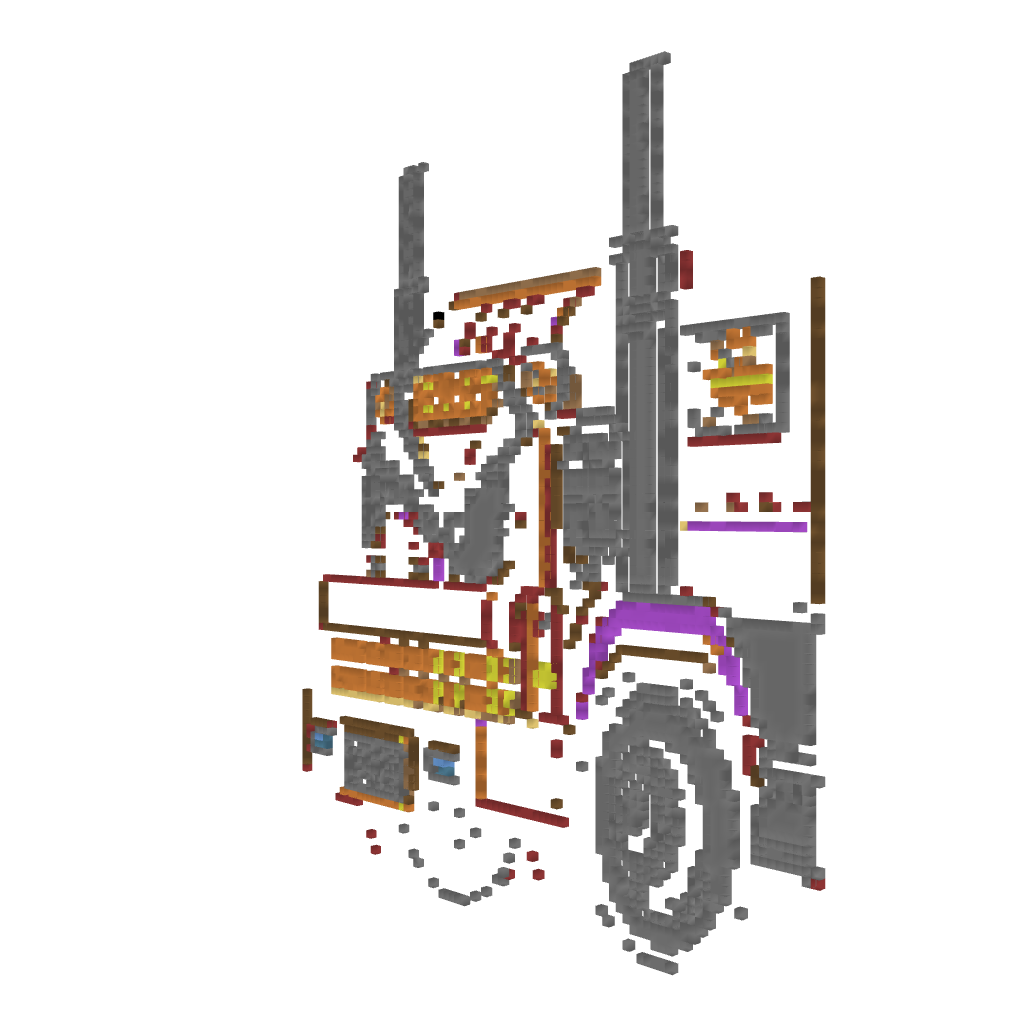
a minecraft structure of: Sisi Truck (ErnieCIII) bad low quality